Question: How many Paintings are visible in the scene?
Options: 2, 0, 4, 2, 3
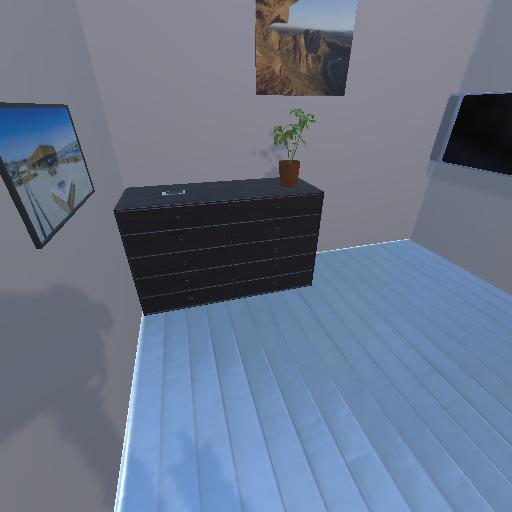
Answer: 2